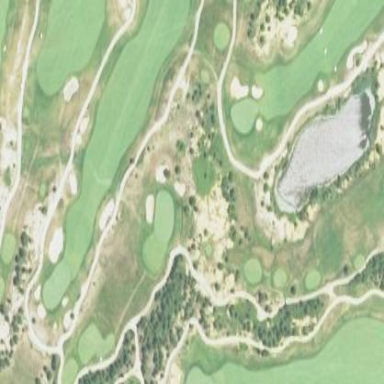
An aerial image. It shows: Grassy area designated as golf fairway.